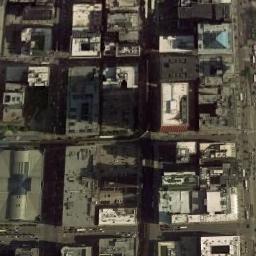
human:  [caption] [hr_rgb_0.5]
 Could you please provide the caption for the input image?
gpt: The commercial area is consist of many buildings .

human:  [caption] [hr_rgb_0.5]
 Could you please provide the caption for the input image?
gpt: The style of the building is very strange .

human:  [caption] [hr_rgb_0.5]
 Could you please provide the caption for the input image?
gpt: There are many dense tall buildings and several roads and many trees in a business district .

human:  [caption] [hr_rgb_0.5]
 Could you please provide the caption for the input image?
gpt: A commercial area has lots of varied buildings arranged neatly and some roads go through the commercial area .

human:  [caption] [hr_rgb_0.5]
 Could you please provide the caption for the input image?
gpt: There are some white buildings on a commercial area .